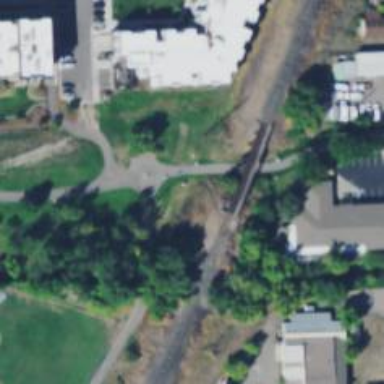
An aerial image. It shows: Abandoned railway.